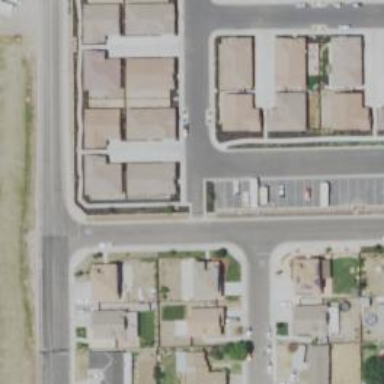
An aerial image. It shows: Alleyway designated as service road.